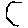
Label: hexagon